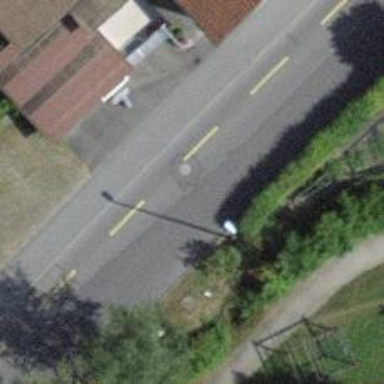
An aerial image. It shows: Residential road with asphalt surface. There is designated cycling lane on the left side.